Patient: sex M, age 45
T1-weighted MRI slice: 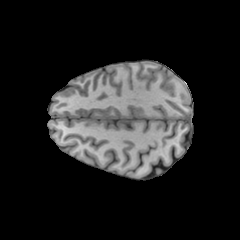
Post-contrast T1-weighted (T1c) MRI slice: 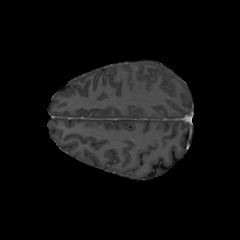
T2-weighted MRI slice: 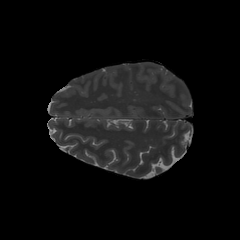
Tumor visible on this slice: no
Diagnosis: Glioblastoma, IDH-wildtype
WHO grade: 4